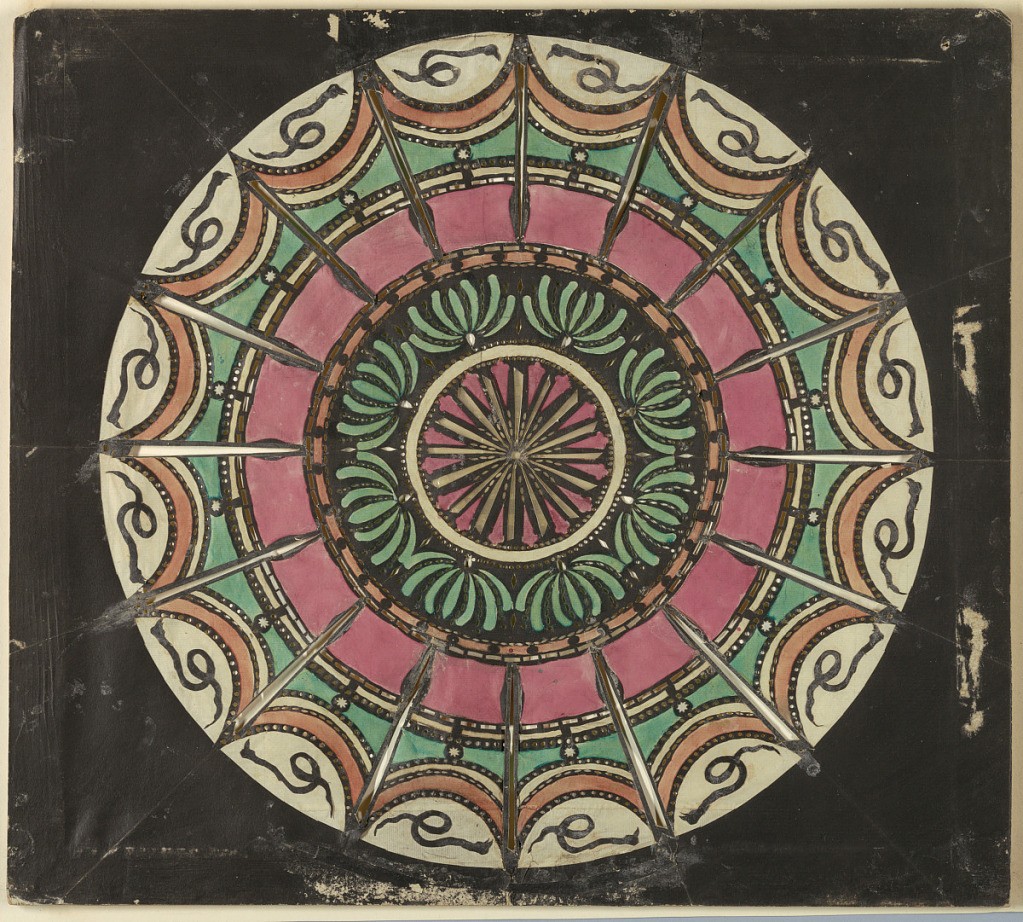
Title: Hat of the Great Mogul
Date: ca. 1780
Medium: Cut paper on wood frame
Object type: Lantern slide
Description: Magic lantern slide, optical toy. On black field, circular design. At center, sixteen rays in white outlined in black against pink background; surrounding circle white; next black, pierced with eight green conventional chrysanthemums; next circle toward circumference is narrow, orange; then a pink and a white, and final outer circle set with sixteen orange swags, with green field below and, outside, a white field set with serpents.